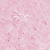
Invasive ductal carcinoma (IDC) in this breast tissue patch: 0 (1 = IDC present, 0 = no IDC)